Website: bh-photo
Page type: billing-address
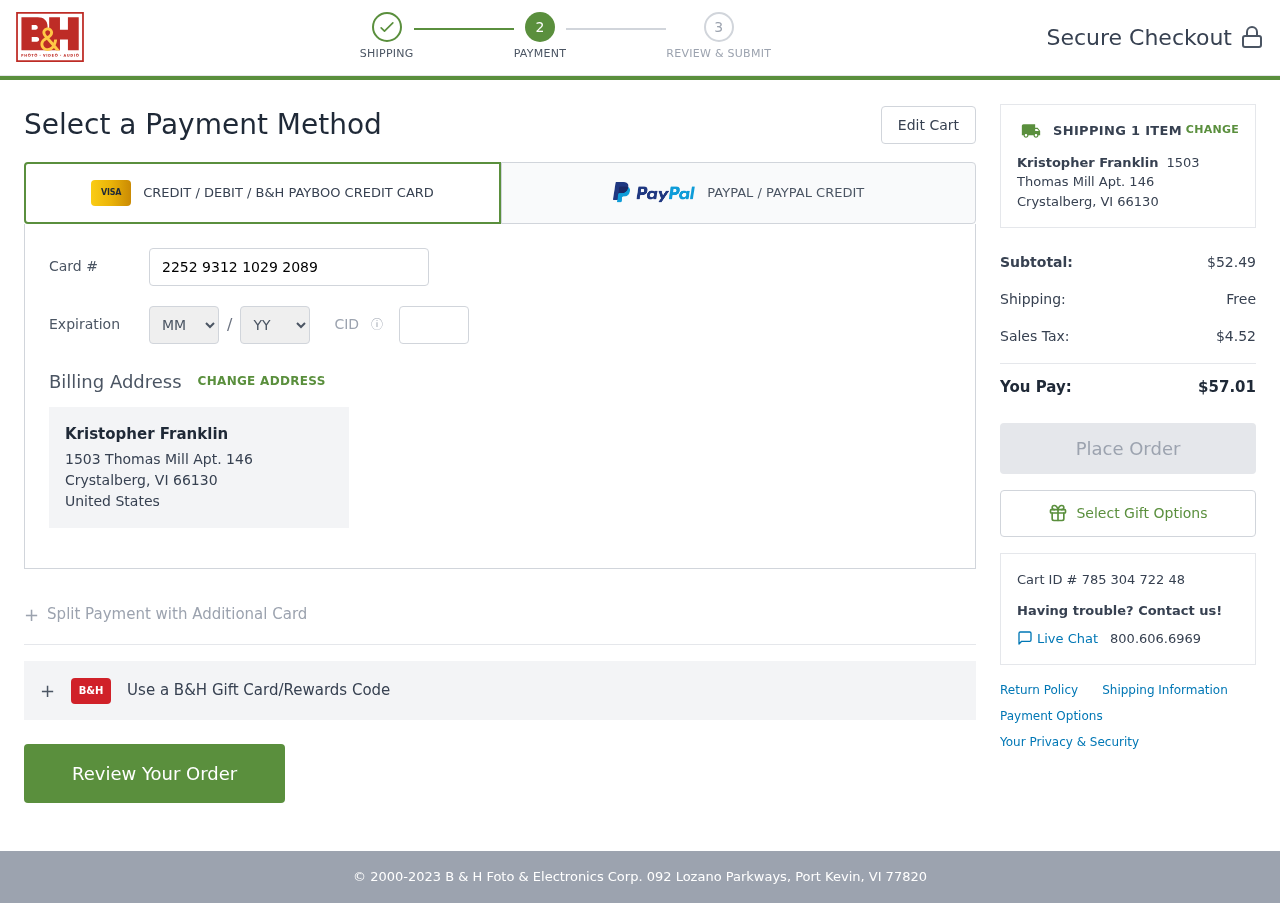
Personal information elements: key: PII_CARD_CVV
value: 260
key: PII_CARD_EXPIRY_MONTH
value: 04
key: PII_CARD_EXPIRY_YEAR
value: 26
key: PII_CARD_NUMBER
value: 2252 9312 1029 2089
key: PII_CITY_STATE_ZIP
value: Crystalberg, VI 66130
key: PII_COUNTRY
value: United States
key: PII_FULLNAME
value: Kristopher Franklin
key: PII_STREET
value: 1503 Thomas Mill Apt. 146
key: PII_FULLNAME2
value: Kristopher Franklin
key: PII_CITY
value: Crystalberg
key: PII_STATE
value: VI
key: PII_STATE_ABBR
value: VI
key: PII_POSTCODE
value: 66130
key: PII_POSTCODE_FULL
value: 66130
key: PII_CITY_STATE
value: Crystalberg, VI
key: PII_POSTCODE_NUMERIC
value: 66130
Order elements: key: ORDER_NUM_ITEMS
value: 1
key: ORDER_SUBTOTAL
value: $52.49
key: ORDER_SHIPPING_COST
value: Free
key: ORDER_TAX
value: $4.52
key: ORDER_TOTAL
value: $57.01
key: ORDER_ID
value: Cart ID # 785 304 722 48